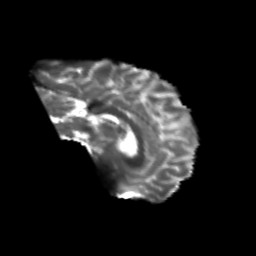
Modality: T2w
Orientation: sagittal
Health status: healthy
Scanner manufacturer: philips
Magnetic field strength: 3 T
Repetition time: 6.964 s
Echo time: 0.092 s